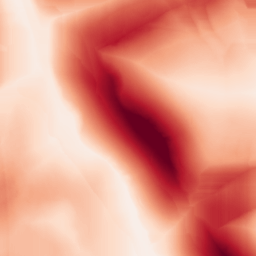
Category: morphological
Decomposition family: morphological_square
Decomposition parameters: operation: gradient
size: 50
Upsampling method: regularized
Upsampling parameters: scale: 4
lambda_reg: 0.001
Upsampling scale: 4